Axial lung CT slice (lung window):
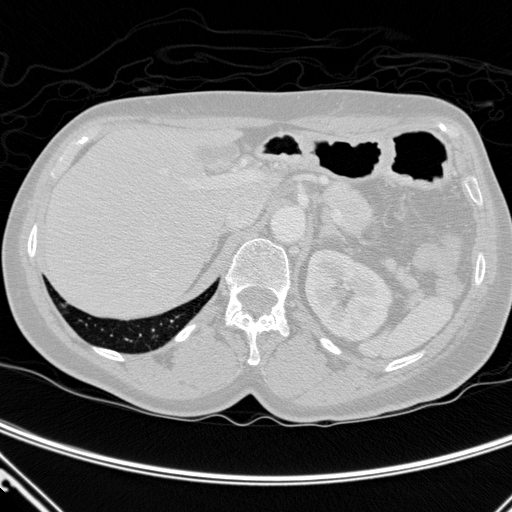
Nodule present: no